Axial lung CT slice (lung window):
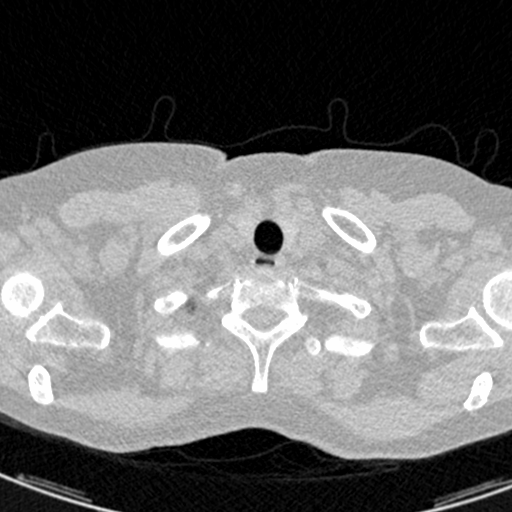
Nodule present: no